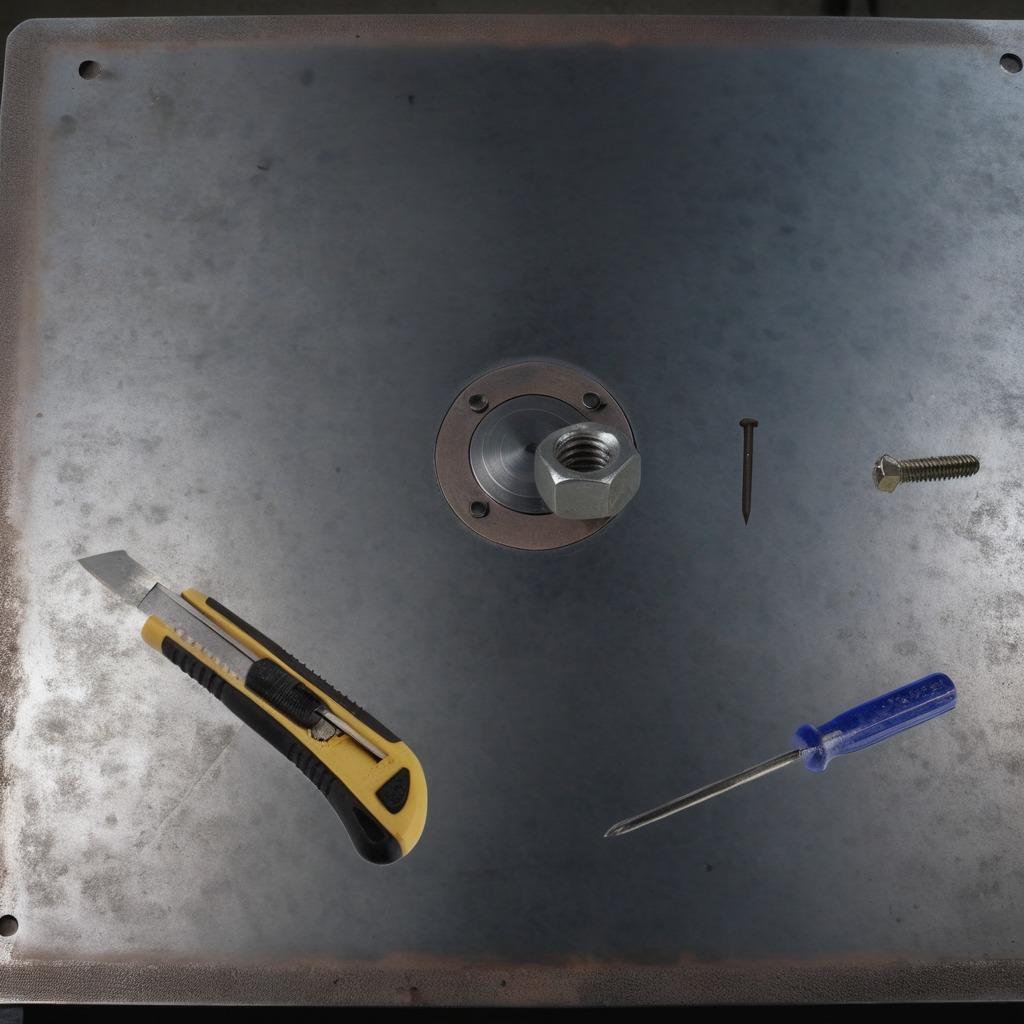
A utility knife, a metal machine screw, an iron nail, a screwdriver, and a metal nut are lying on the cold steel table in a mining workshop.